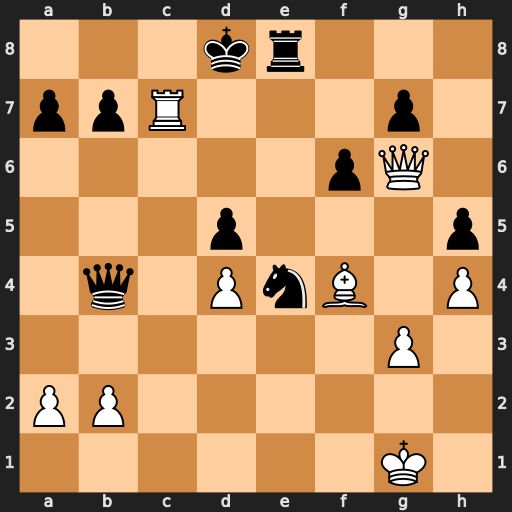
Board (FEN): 3kr3/ppR3p1/5pQ1/3p3p/1q1PnB1P/6P1/PP6/6K1
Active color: w
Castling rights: -
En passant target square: -
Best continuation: Rc8+ Kxc8 Qxe8#